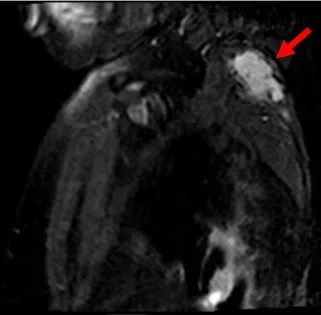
Pre-operative MR scan of patient in case 3 demonstrated a 3.9 x 3.3 x 4.3 cm lobular osteolytic soft tissue mass in the left scapula (red arrows) in both sagittal.
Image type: radiology (mri)